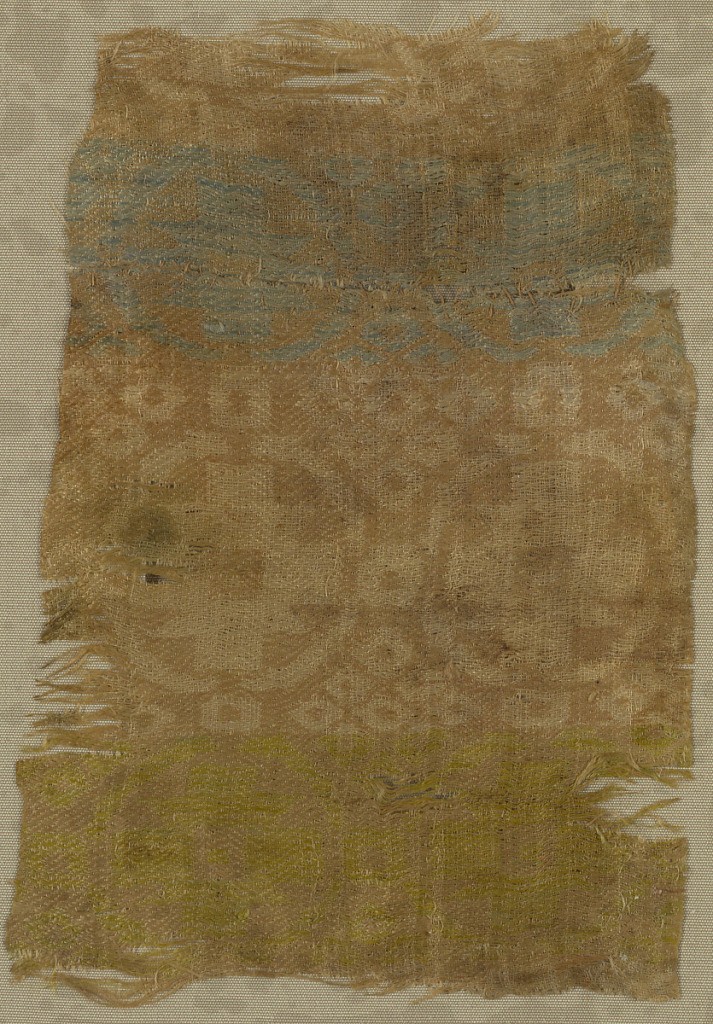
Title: Fragment
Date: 13th century
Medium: silk Technique: complementary weft 2/1 twill
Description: Horizontal bands of blue, off-white and yellow. Flying birds within circles, with diamond pattern in background.